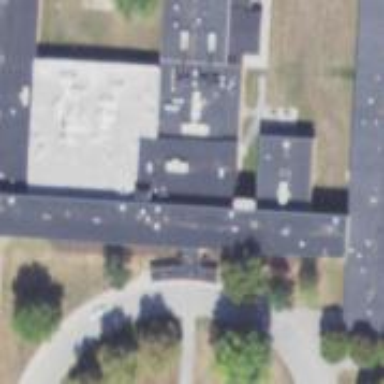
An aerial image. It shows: School building.